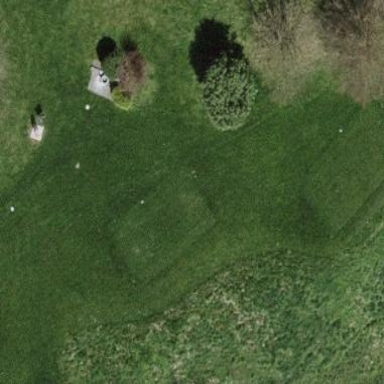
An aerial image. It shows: Grassy area designated as golf tee.